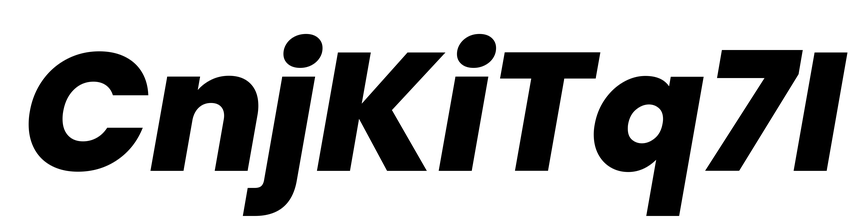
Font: Poppins-ExtraBoldItalic